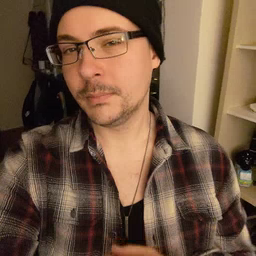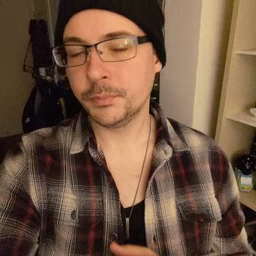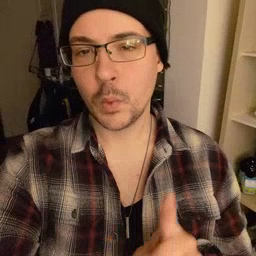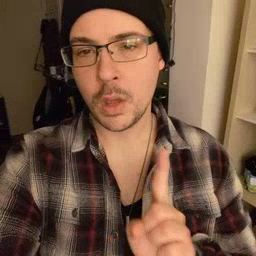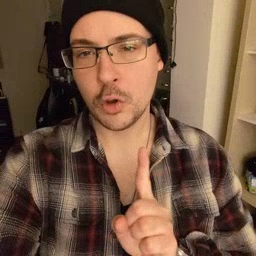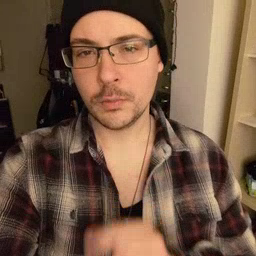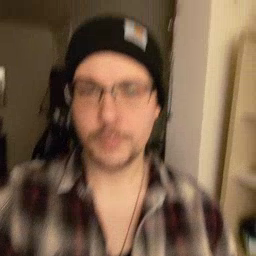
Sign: where